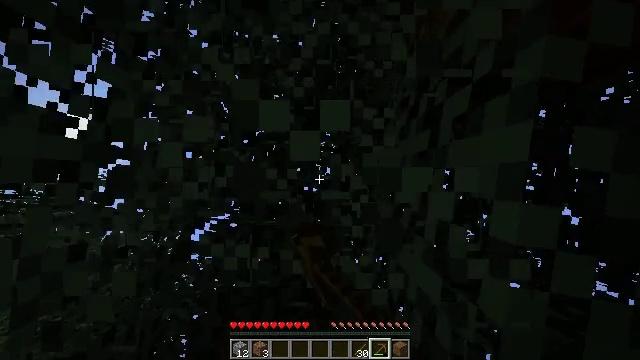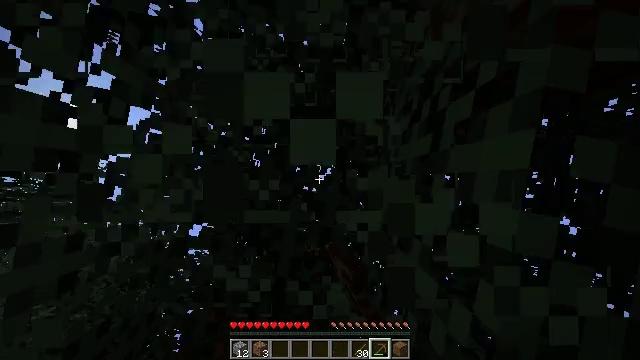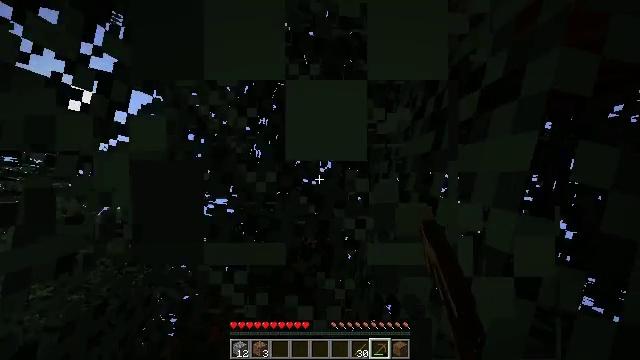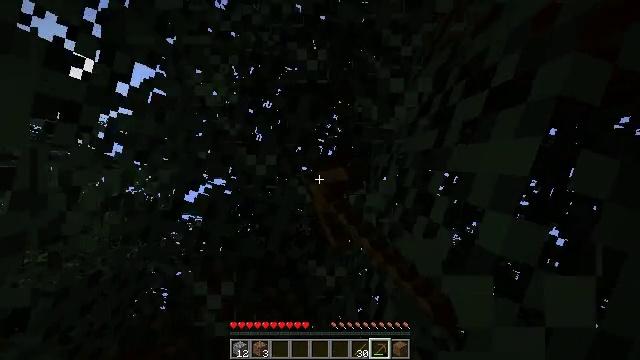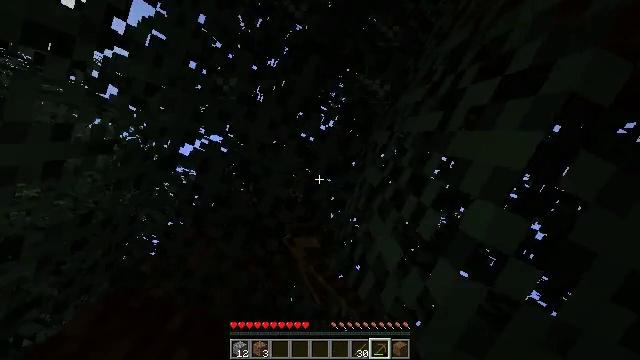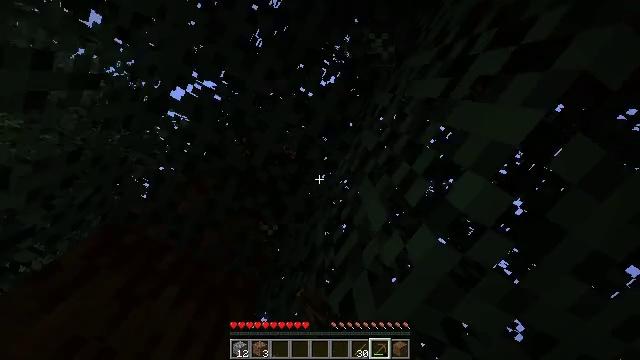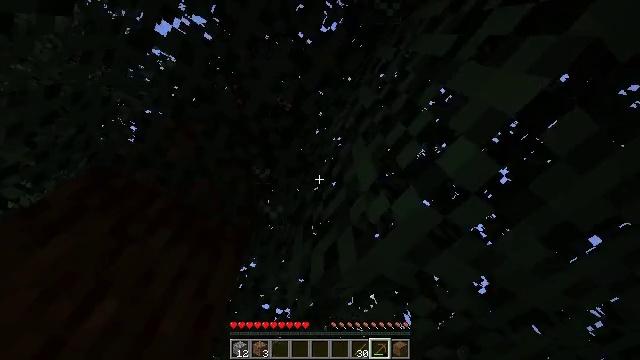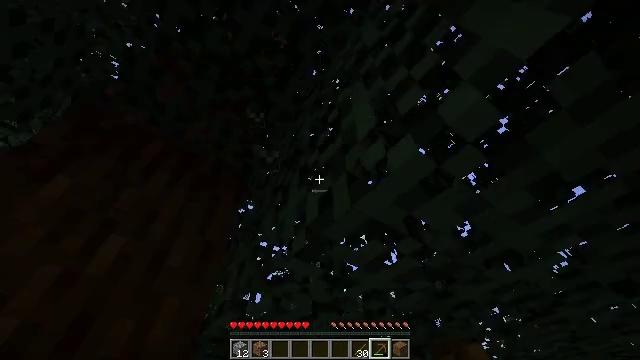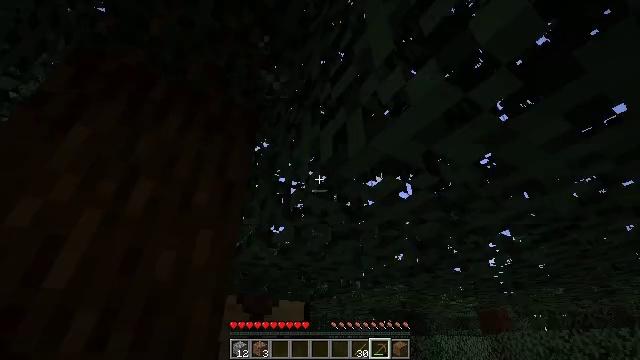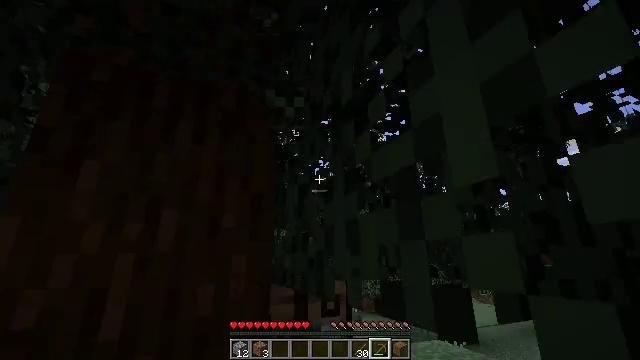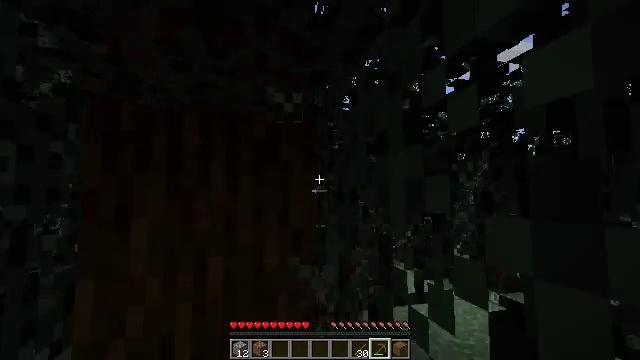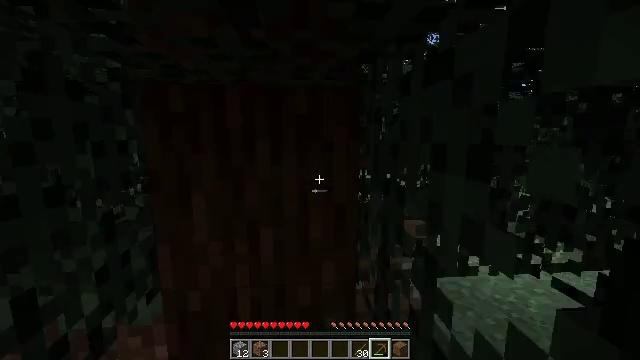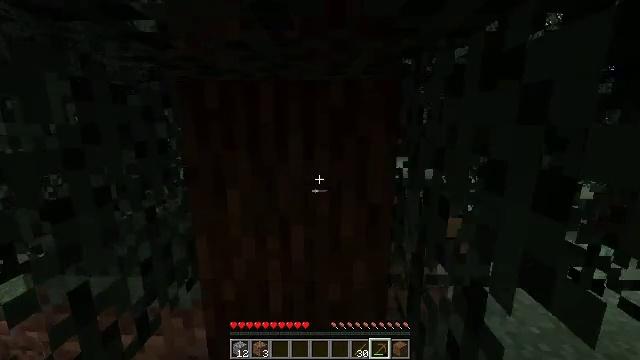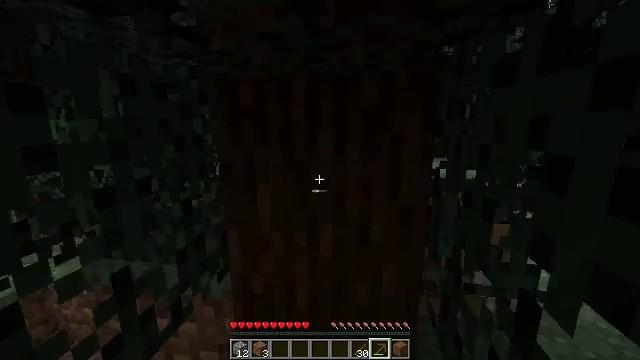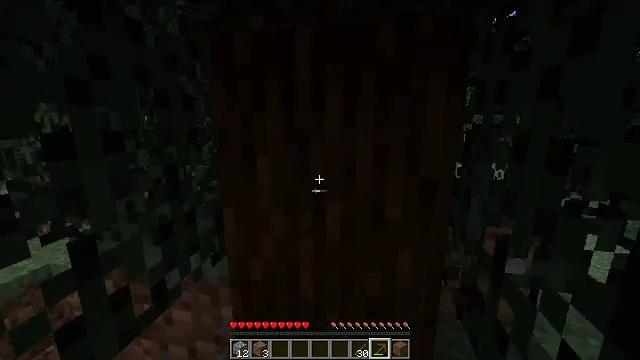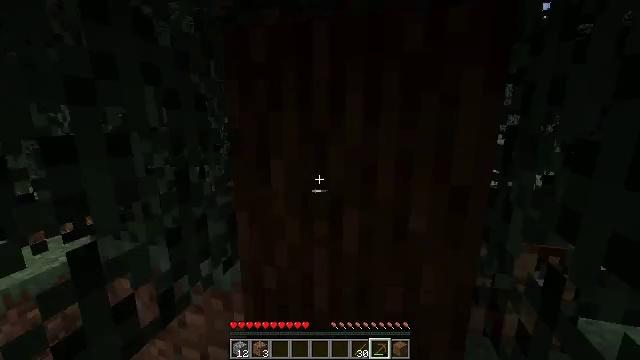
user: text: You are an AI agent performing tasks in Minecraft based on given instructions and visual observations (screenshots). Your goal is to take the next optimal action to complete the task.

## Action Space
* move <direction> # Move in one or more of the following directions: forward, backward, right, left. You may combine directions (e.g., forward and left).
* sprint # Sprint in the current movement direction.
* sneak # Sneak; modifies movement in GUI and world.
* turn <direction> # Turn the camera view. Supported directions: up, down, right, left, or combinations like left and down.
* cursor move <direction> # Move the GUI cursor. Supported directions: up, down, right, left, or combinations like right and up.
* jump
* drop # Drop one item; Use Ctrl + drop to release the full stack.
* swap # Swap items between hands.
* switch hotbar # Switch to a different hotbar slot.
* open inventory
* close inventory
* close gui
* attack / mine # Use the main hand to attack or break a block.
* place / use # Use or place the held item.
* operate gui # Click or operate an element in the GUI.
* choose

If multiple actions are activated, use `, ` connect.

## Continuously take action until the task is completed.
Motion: motion action
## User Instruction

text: Collect spruce leaves for landscaping.
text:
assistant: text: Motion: turn right, attack / mine
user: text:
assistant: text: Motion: turn right and down, attack / mine
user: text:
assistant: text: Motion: turn right and down, attack / mine
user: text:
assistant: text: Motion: turn right and down, attack / mine
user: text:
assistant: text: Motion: turn right and down, attack / mine
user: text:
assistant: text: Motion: turn right and down, attack / mine
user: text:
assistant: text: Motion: turn right and down
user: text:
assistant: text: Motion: move forward, turn left and down, jump
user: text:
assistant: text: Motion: move forward, turn left and down, jump
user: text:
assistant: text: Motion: move forward, turn left and down, jump
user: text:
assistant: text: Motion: move forward, turn left and down, jump
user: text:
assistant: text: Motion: move forward, turn left and down, jump
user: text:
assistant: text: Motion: move forward, turn left
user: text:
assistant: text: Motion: move forward, turn left
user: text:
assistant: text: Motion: move forward, turn left
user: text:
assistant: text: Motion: move forward, turn left
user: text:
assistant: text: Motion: move forward
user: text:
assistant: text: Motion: move forward
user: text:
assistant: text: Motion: move forward, turn right and down
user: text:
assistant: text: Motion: move forward, turn right and down
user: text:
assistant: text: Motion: move forward, turn right and down
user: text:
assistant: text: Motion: move forward, turn right and down
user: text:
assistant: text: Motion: no_op
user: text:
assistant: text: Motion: no_op
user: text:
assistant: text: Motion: no_op
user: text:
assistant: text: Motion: turn right
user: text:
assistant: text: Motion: turn right
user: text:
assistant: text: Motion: turn right and up, attack / mine
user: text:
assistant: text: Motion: turn right and up, attack / mine
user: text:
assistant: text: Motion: turn right, attack / mine